Question: Count the number of objects in the diagram.
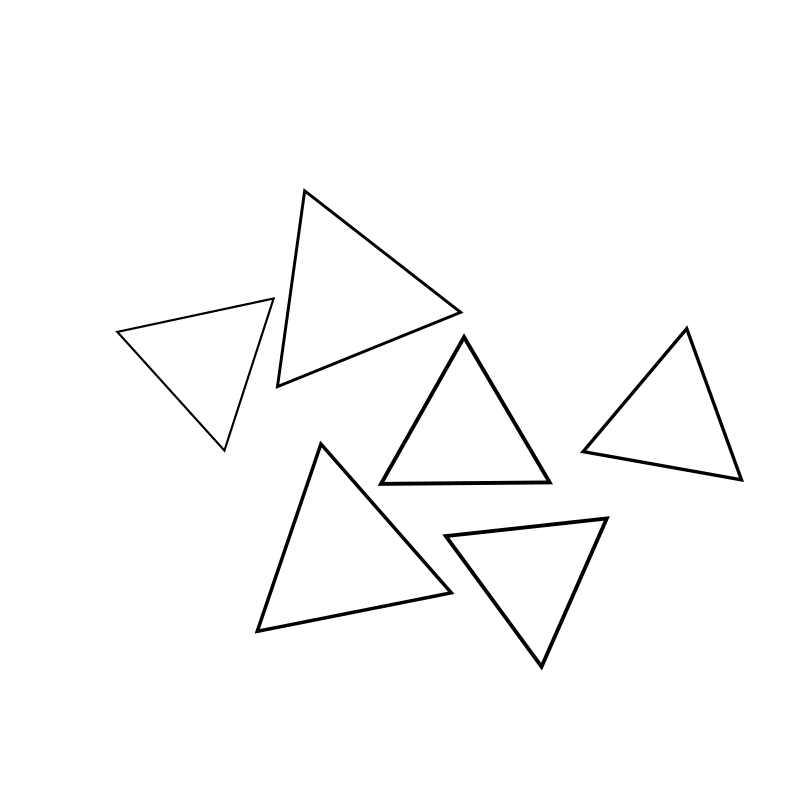
Answer: 6